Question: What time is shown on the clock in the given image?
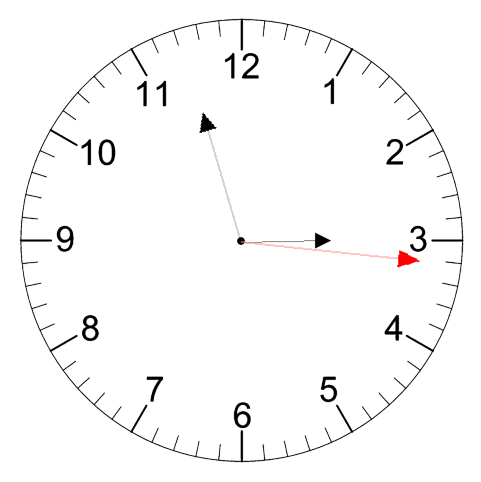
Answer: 02:57:16